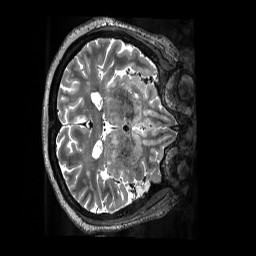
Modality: T2w
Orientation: axial
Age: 53
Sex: female
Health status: ill
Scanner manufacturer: siemens
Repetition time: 3.2 s